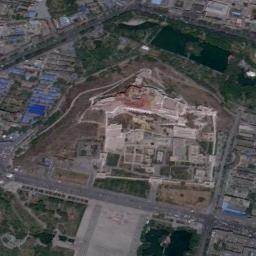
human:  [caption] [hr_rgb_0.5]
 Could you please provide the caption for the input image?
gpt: The palace is surrounded by buildings and trees .

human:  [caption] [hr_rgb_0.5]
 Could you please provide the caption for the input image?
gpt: Many trees of different sizes are beside the palace .

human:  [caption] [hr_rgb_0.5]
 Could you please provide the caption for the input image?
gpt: The palace with some clearings is surrounded by lots of other buildings and some lawns .

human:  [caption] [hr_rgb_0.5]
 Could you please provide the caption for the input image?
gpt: In the middle of red palaces, There is a green building .

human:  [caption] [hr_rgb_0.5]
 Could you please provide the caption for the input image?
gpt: There are some brown bare land around the palace .